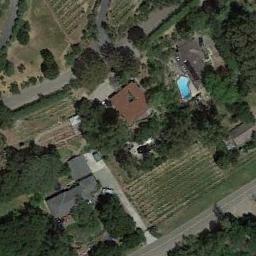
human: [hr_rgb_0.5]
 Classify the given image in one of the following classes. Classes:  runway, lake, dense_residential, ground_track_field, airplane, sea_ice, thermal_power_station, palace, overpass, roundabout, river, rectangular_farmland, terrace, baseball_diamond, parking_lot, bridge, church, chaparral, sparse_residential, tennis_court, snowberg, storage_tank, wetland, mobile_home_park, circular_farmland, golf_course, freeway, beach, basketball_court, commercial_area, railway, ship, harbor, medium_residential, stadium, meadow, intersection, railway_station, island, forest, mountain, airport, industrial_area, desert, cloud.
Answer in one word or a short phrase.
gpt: sparse_residential